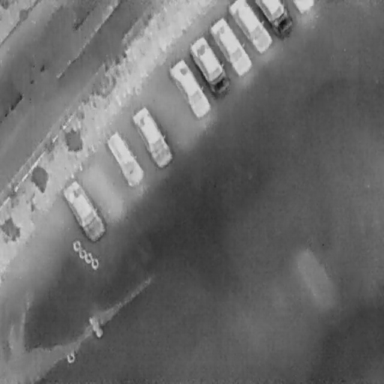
There are nine Cars in the infrared image.